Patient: sex F, age 78
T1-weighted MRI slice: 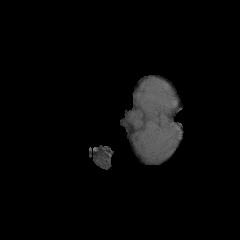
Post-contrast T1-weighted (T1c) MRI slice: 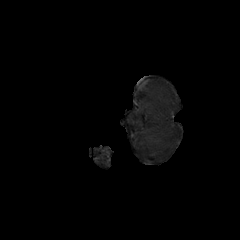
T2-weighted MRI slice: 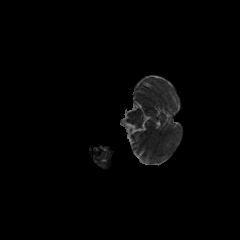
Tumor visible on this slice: no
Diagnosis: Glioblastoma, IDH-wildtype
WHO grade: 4